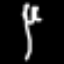
Label: fork